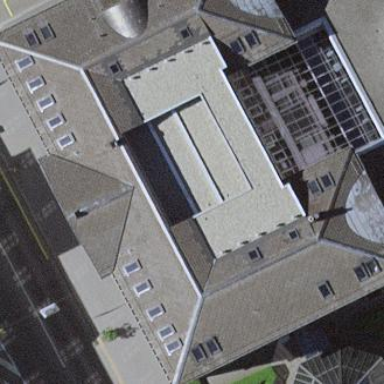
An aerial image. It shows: Civic building.